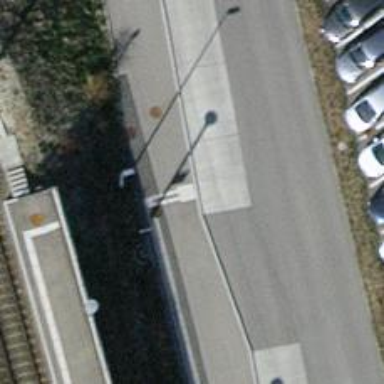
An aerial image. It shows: Asphalt footway.